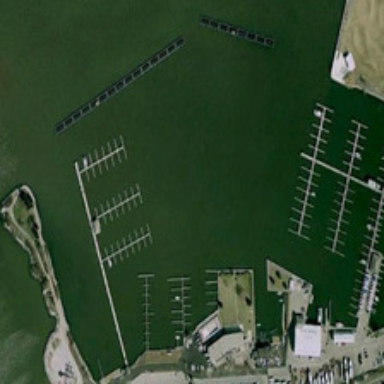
Several boats are in a large port .